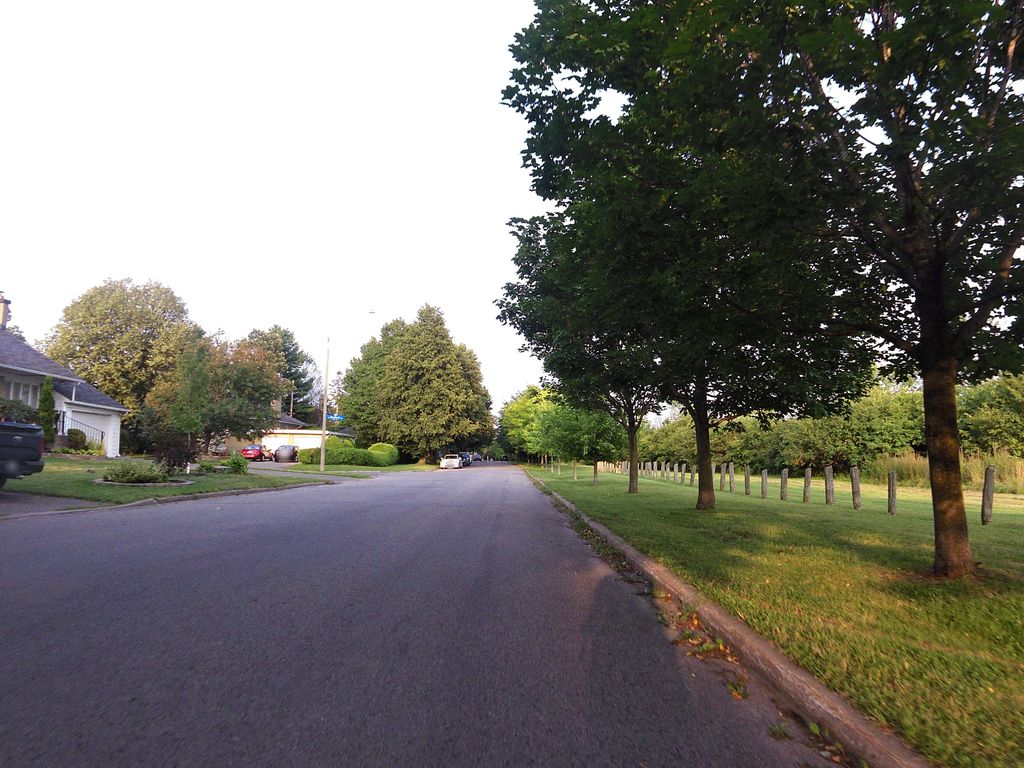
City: ottawa-gatineau